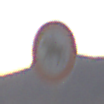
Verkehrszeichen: VerbotReiter
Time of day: Dusk
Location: Outdoor (Nature)
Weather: Clear
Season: NotSpecified
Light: Natural